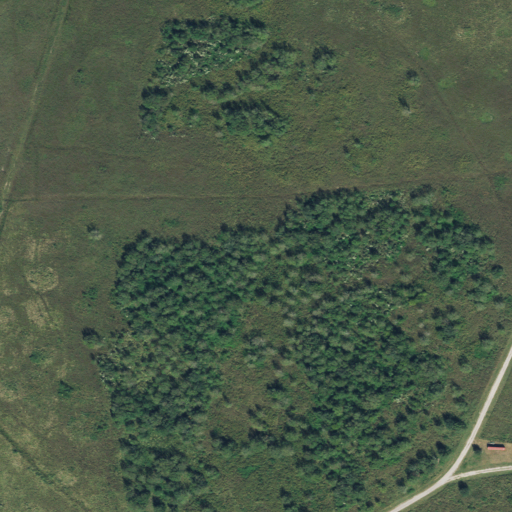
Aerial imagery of island in Texas named Hog Island containing herbaceous wetlands and pasture